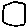
Label: square